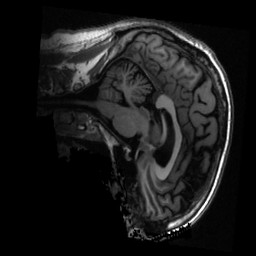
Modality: T1w
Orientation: sagittal